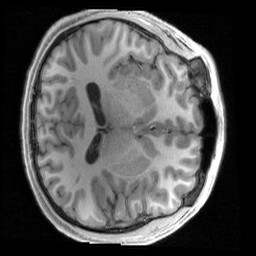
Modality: T1w
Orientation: axial
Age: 18
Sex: male
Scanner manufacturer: siemens
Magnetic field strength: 3 T
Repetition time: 2.4 s
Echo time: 0.00231 s